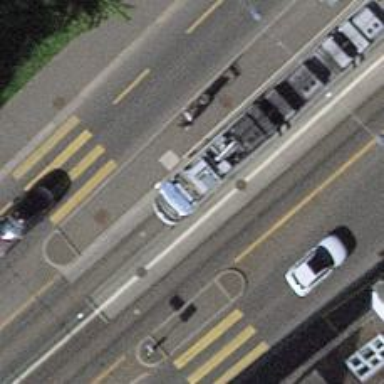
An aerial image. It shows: Tram stop with stop position for public transport.